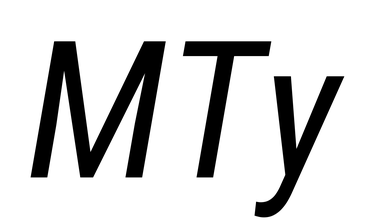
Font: Roboto-Italic_Condensed_Italic